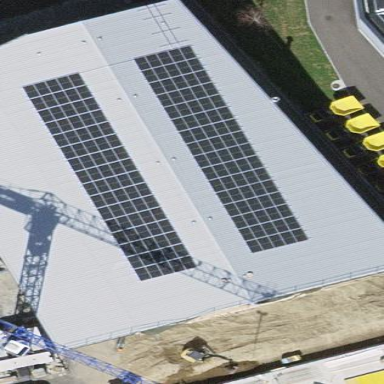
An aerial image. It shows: Solar power generator utilizing photovoltaic technology with solar photovoltaic panels.